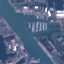
Land use / land cover class: River